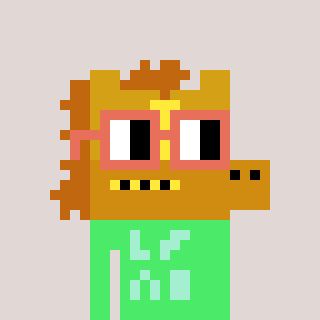
a pixel art character with square orange glasses, a yellow horse-shaped head and a teal-colored body on a warm background